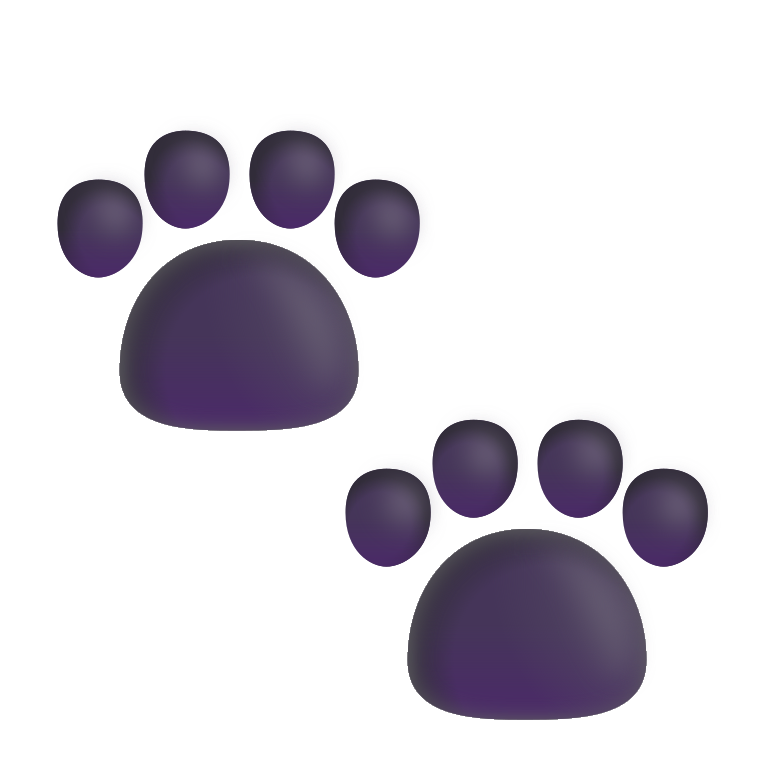
paw prints color